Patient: sex F, age 58
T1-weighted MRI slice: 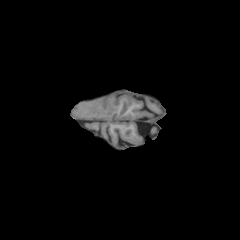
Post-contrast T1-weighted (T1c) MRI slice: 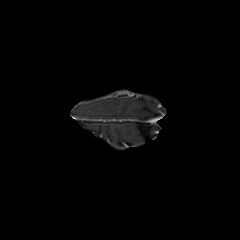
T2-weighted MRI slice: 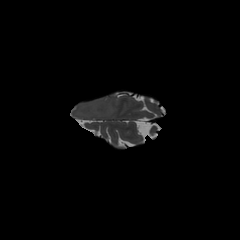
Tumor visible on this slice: yes
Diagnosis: Glioblastoma, IDH-wildtype
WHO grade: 4